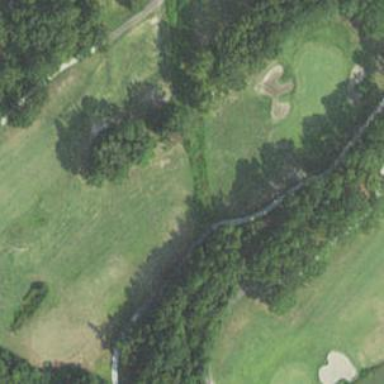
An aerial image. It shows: Golf pitch.